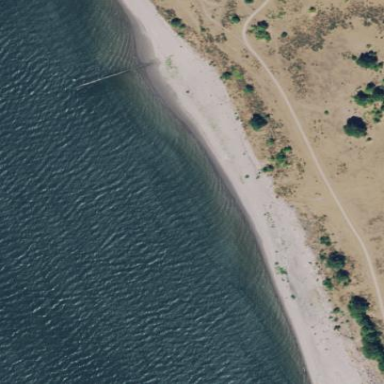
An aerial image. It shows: Beautiful beach with natural surroundings.